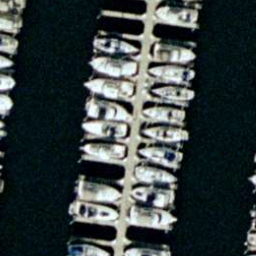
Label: harbor